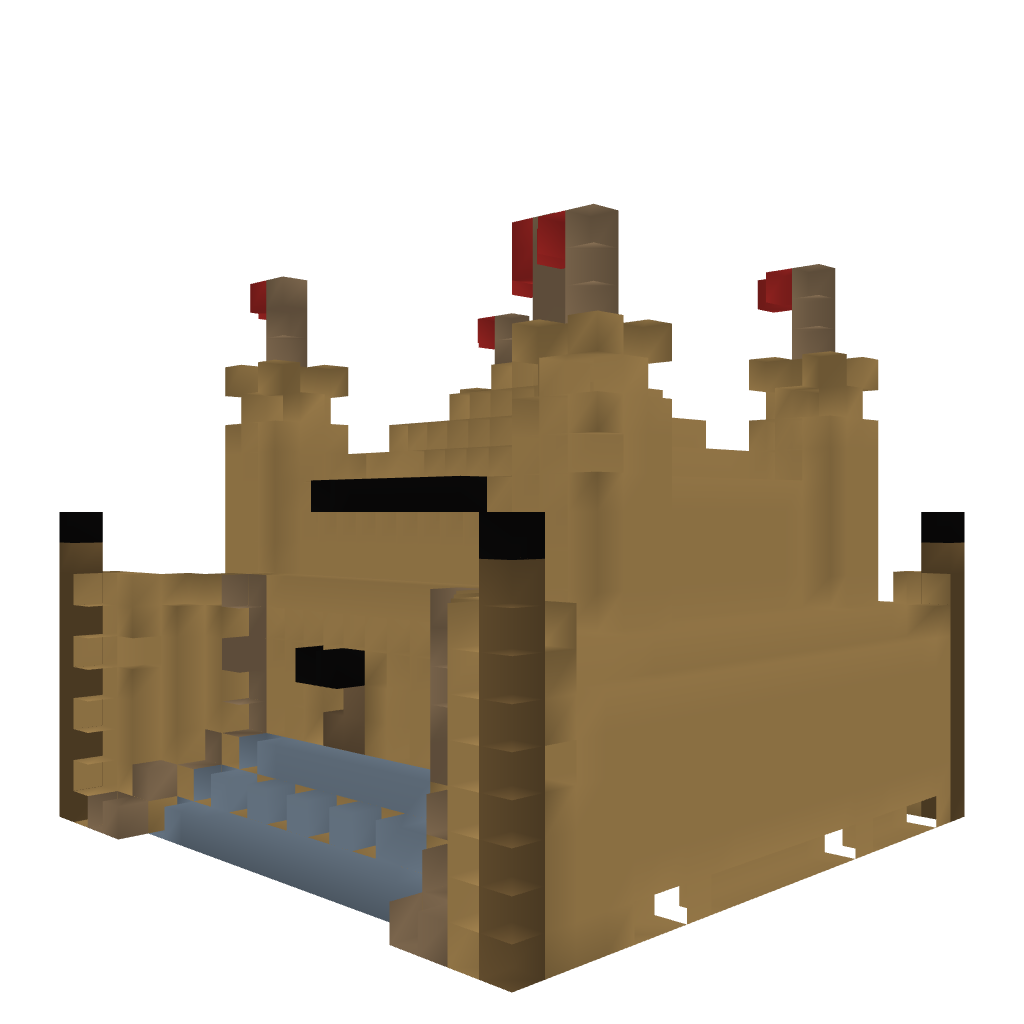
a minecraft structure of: easy castle